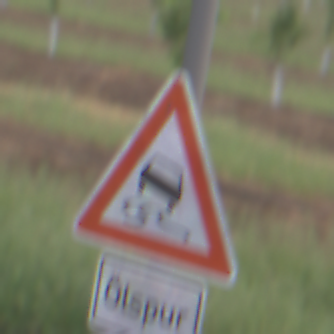
Verkehrszeichen: SchleuderOderRutschgefahr
Zusatzzeichen unten: HinweiseAufGefahrenDurchVerbaleAngabe1
Umgebung: Outdoor, Nature
Tageszeit: SunriseSunset
Wetter: PartlyCloudy
Licht: Natural
Jahreszeit: NotSpecified
Kontrast: LowContrast